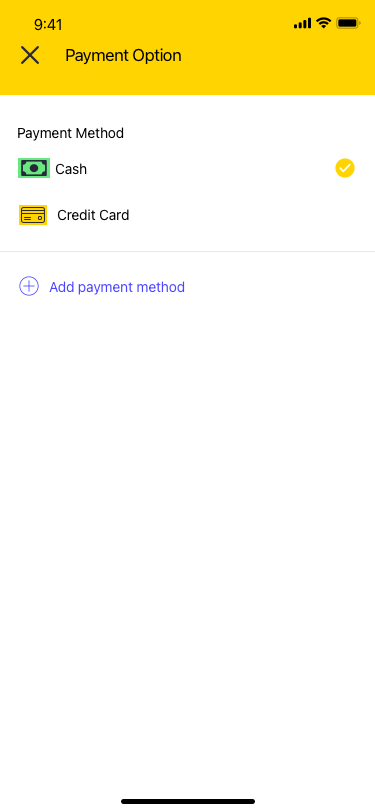
Text in this UI design:
Payment Method
Cash
Credit Card
Add payment method